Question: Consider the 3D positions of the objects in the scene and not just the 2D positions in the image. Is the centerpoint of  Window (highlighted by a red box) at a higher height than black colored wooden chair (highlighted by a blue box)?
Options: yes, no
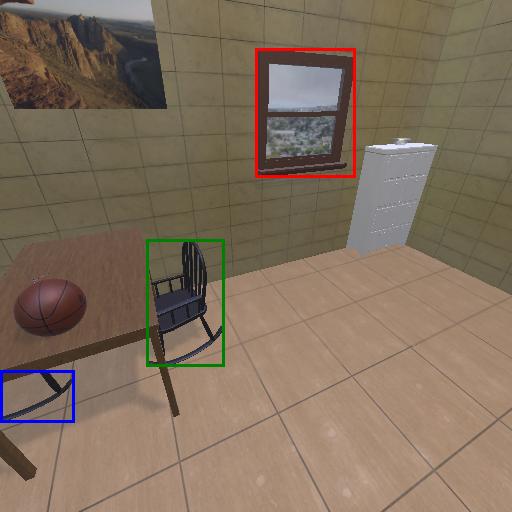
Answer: yes